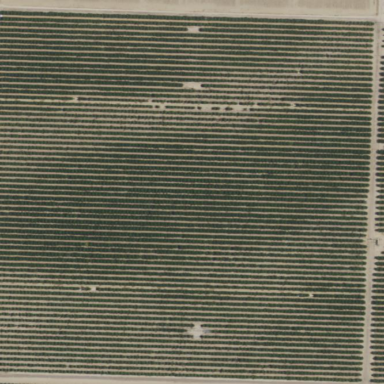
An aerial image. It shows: Orange orchard with rows of vibrant orange trees.